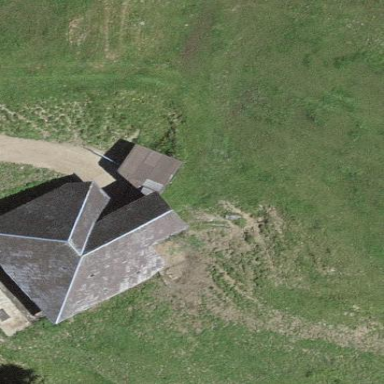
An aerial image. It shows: Farm auxiliary building.